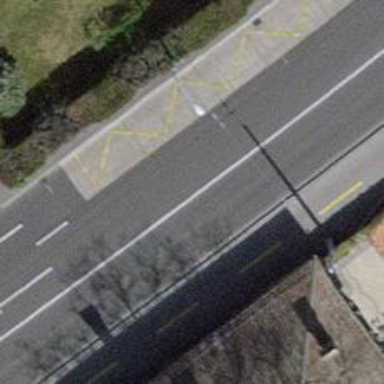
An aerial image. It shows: Bus stop for trolleybuses with designated stop position.